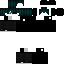
A male human skin with dark skin, wearing brown long hair dressed in a blue hoodie and black pants, featuring a closed mouth.